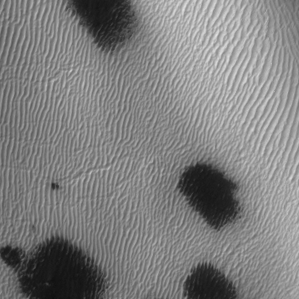
Label: frost